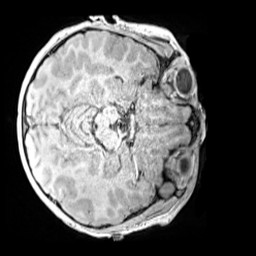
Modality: MP2RAGE
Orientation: axial
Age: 8
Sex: male
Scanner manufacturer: siemens
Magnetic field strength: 3 T
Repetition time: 4 s
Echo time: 0.00299 s